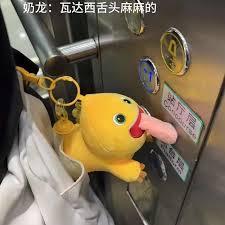
Label: nailong